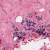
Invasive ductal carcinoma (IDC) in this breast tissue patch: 1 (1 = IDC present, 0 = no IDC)